Question: I am using an applicationMusicPlayer and when i try to change the volume appear the visual notification, as shown in the picture.
Here the code I am using:
'''
[MPMusicPlayerController applicationMusicPlayer] setVolume:newVolune];
'''
Anyone knows how to hide this notification?

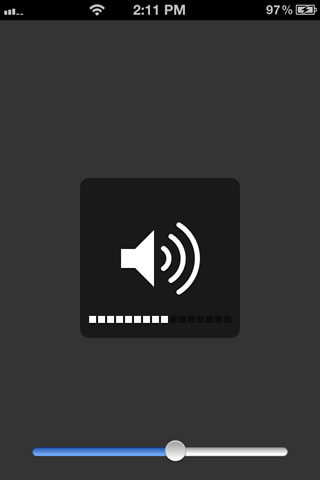
Answer: I don't know where the docs says so, but if you add a 'MPVolumeView' view to your app the system volume overlay goes away. Even if it is not visible:
'''
- (void) viewDidLoad
{
[super viewDidLoad];
MPVolumeView *volumeView = [[MPVolumeView alloc] initWithFrame: CGRectZero];
[self.view addSubview: volumeView];
[volumeView release];
...
}
'''
You can use the hardware volume buttons, the 'setVolume' method or directly interact with the control (if visible) that the overlay doesn't show up.